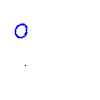
Particle: proton